RGB frame:
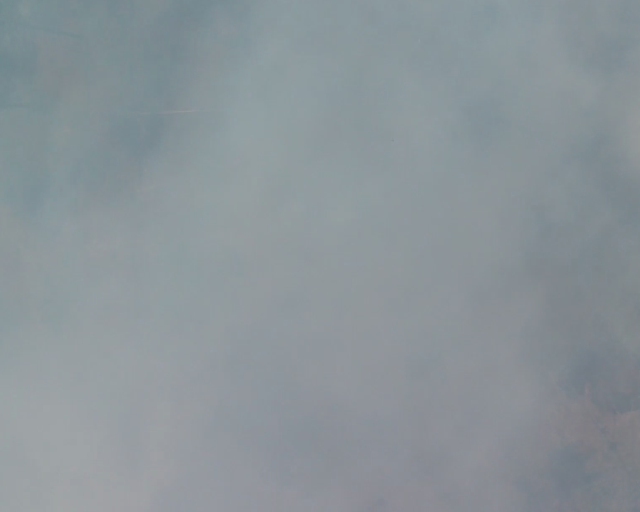
Thermal frame:
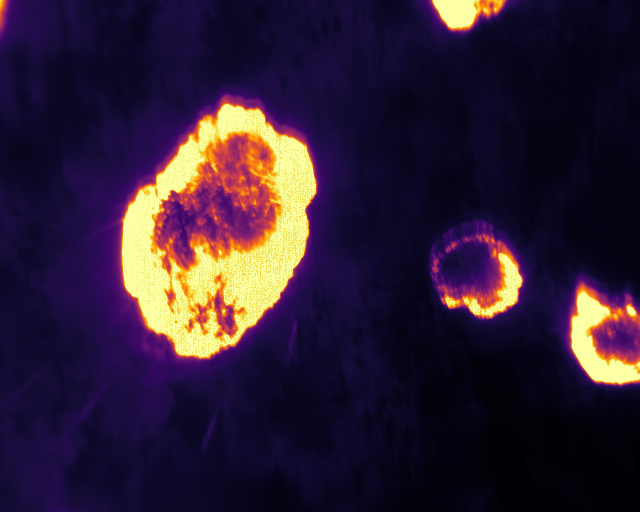
Captured: 2026-02-26 02:29:23
Pixels at or above 80 °C: 44463 (fraction of frame: 0.1357)